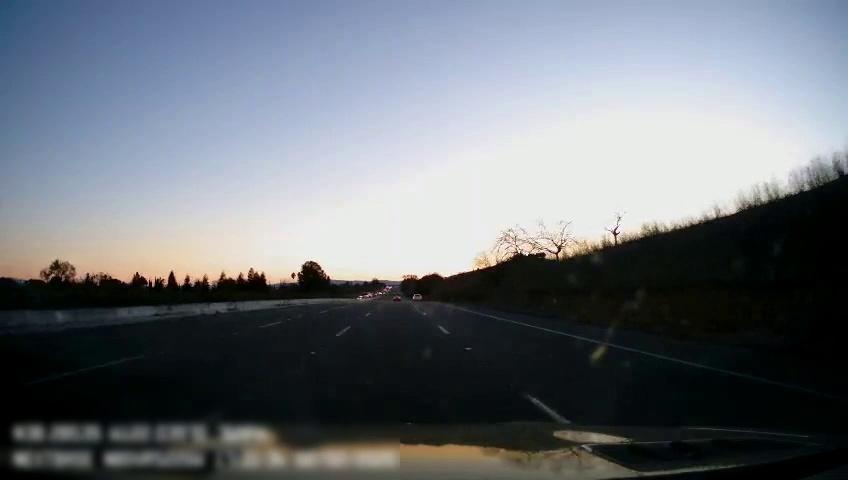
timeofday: Day
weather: Sunny
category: Drivable Space
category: Vehicles | Car
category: Lanes | Current Lane
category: Lanes | Current Lane
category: Lanes | Alternate Lane
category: Lanes | Alternate Lane